Interaction volume radius: 10 \u00c5
Interaction volume height: 25 \u00c5
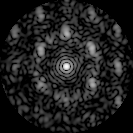
Disorder parameter: 0.5937